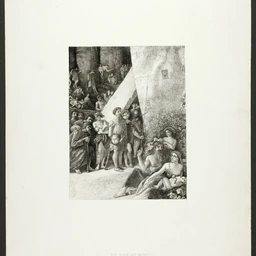
Title: The Days of Noah
Artist: James Smetham
Caption: the days of noah, etching, paper (fiber product), print, prints and drawing, james smetham, a work made of etching on ivory wove paper, prints and drawings, art institute of chicago